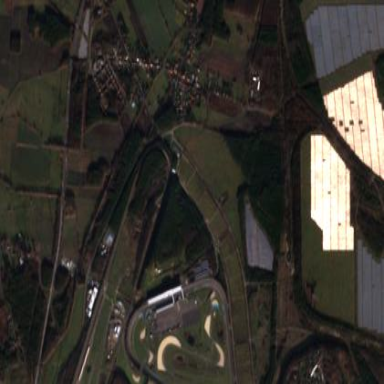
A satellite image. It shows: Stadium primarily used for motor sports.